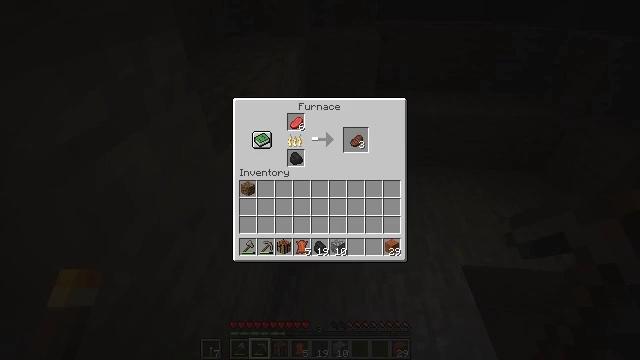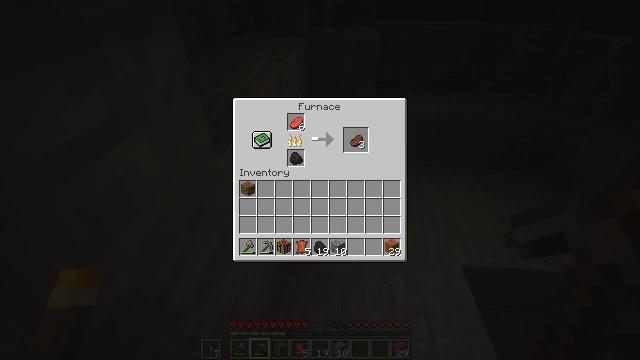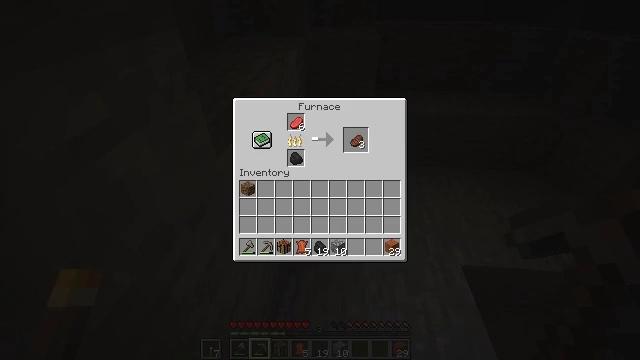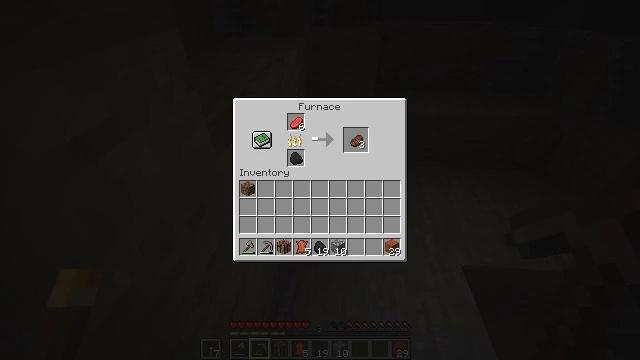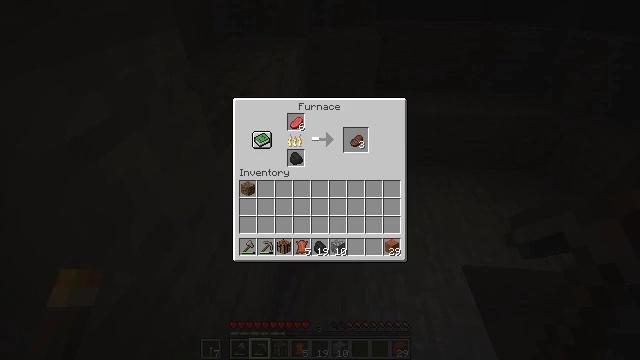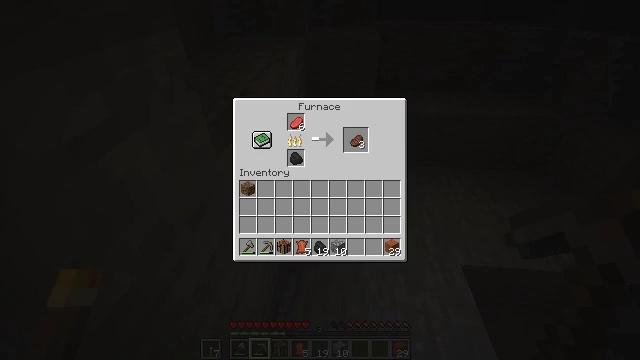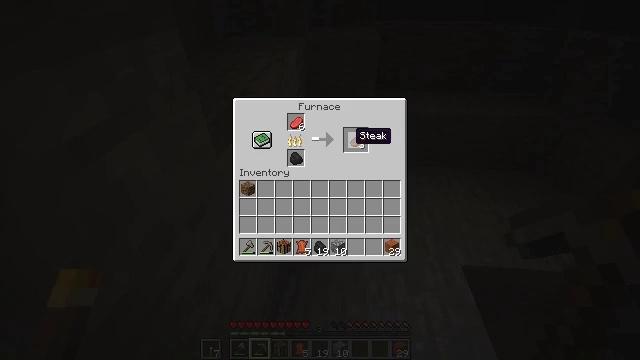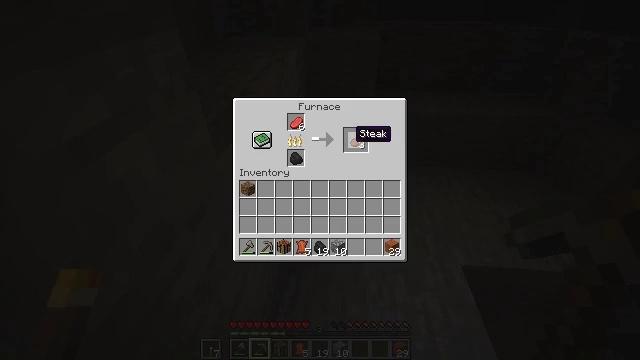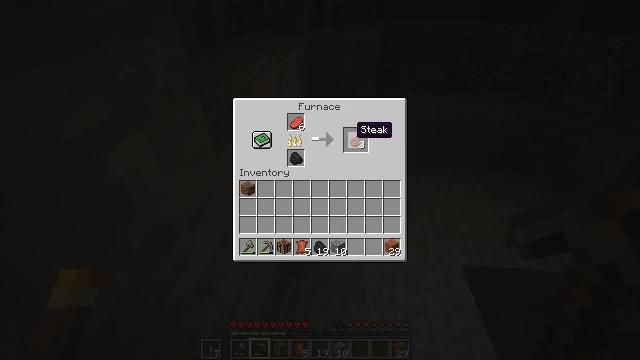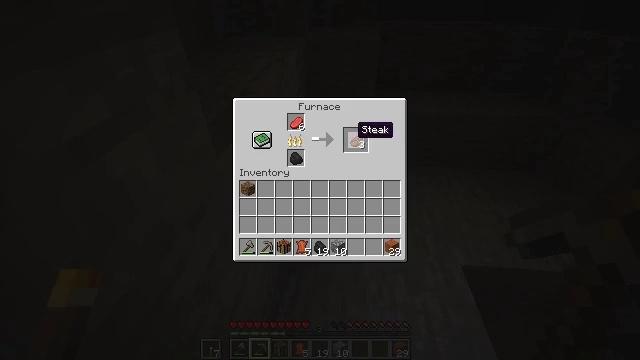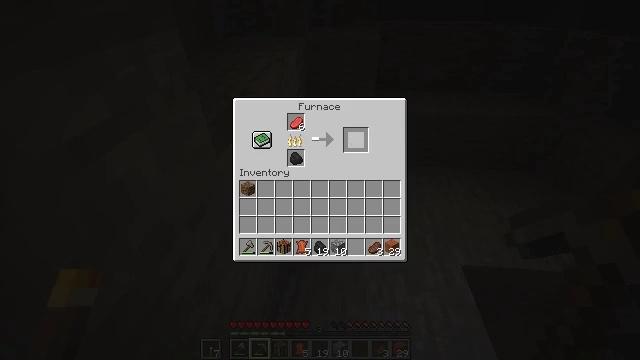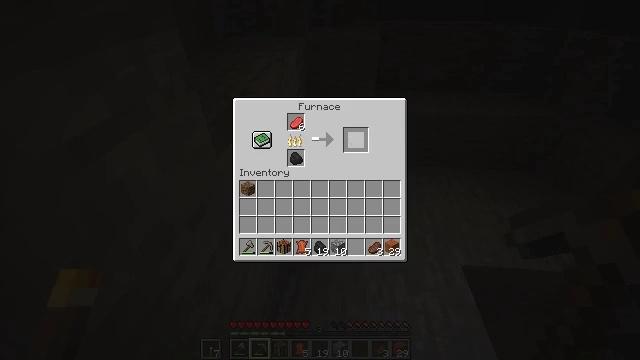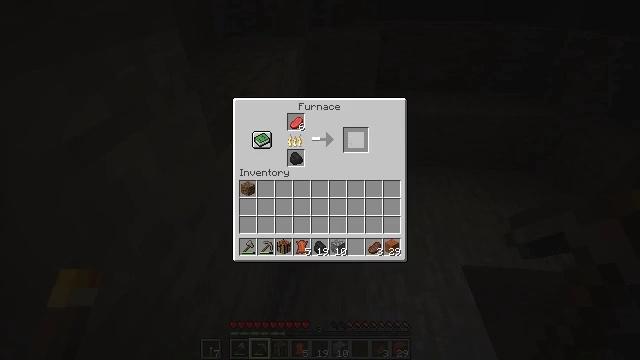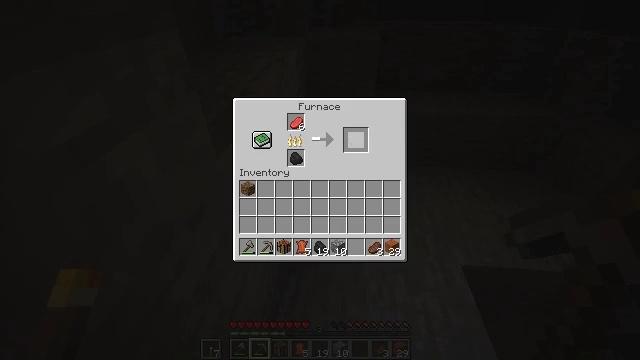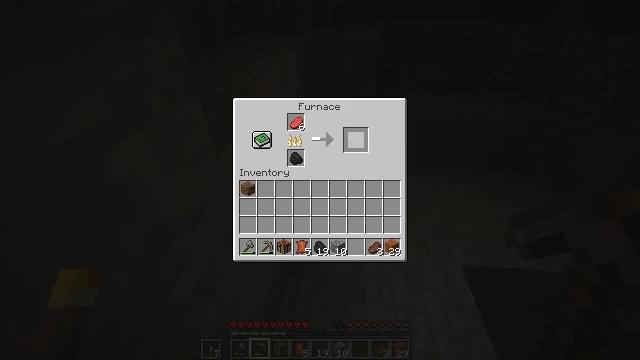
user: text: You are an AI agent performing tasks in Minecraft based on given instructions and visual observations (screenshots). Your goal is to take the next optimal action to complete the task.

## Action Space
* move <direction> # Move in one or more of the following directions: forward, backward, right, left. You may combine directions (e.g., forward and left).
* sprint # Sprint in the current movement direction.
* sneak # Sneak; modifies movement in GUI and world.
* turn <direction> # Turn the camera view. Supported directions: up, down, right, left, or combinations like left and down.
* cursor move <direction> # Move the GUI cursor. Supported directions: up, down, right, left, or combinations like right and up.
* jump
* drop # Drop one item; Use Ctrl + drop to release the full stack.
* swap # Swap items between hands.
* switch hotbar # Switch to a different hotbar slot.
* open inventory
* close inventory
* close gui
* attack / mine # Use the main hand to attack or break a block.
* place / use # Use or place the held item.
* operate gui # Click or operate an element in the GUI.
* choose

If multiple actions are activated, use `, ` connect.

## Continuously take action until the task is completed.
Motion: motion action
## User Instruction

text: Use raw beef and coal to make cooked beef.
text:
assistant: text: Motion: no_op
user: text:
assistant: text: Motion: no_op
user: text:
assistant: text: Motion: cursor move right and up
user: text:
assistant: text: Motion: cursor move right and up
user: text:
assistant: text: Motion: sneak
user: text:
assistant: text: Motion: sneak, cursor move up
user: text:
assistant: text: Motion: sneak
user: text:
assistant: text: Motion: sneak
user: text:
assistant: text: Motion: sneak
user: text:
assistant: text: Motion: sneak, operate gui
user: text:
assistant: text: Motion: sneak, operate gui
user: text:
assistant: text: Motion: sneak, operate gui
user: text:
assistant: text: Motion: sneak
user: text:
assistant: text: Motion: sneak
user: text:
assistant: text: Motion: no_op